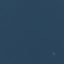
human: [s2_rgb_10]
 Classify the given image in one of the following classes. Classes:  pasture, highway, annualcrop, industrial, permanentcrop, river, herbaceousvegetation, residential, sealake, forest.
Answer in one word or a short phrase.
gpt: SeaLake